Question: I have a strange issue happening on a website I'm developing, when viewed in Firefox. I'm using relatively-positioned image links within an absolutely-positioned container.
The positioning and links work fine, but when I inspect in Firebug, I get these "ghost" links that appear in the locations where the images would have appeared had they not been re-positioned... if that makes any sense:

HTML:
'''
<div id="container">
<div id="logo">
<a href="https://soundcloud.com/haelu"><img src="Button1.png" alt="Soundcloud" title="Soundcloud" class="button" id="soundcloud-button" /></a>
<a href="/videos.html"><img src="Button1.png" alt="Videos" title="Videos" class="button" id="videos-button" /></a>
</div> <!-- /logo -->
</div> <!-- /container -->
'''
CSS:
'''
#container {
position: absolute;
top: 50%;
margin-top: -85px;
left: 0;
width: 100%;
}
#logo {
background-image: url('logo1.png');
width: 393px;
height: 170px;
margin: 0 auto;
}
.button { width: 53px; height: 53px; position: relative; }
#soundcloud-button { top: 105px; left: 115px; }
#videos-button { top: 33px; left: 147px; }
'''
Does anyone know what is causing this? Is it a problem with positioning, or whitespace, or something else?
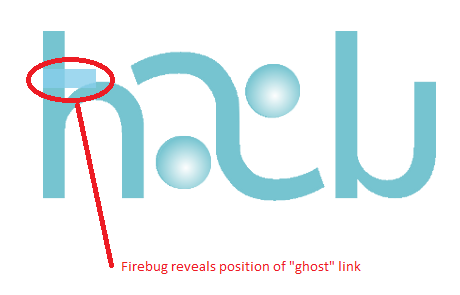
Answer: You have the same in chrome.
To fix this apply your css to the '<a>' tag, not '' inside '<a>'. Make 2 classes to adjust their position, '.circle1' and '.circle2', for example.
'''
<div id="container">
<div id="logo">
<a href="https://soundcloud.com/haelu" class="circle1">
<img src="Button1.png" alt="Soundcloud" title="Soundcloud"/>
</a>
<a href="/videos.html" class="circle2">
<img src="Button1.png" alt="Videos" title="Videos" />
</a>
</div> <!-- /logo -->
</div> <!-- /container -->
#logo a {
position: relative;
display: inline-block;
width: 53px;
height: 53px;
}
#logo .circle1 {
top: 105px;
left: 115px;
}
#logo .circle2{
top: 33px;
left: 147px;
}
'''
Look at the screenshot how it works: